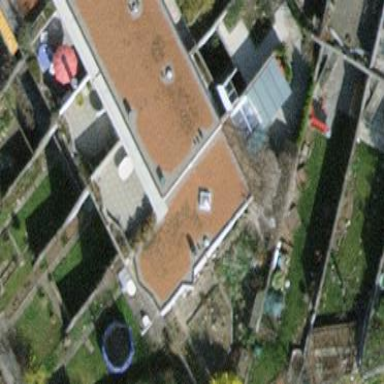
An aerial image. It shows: Terrace building.